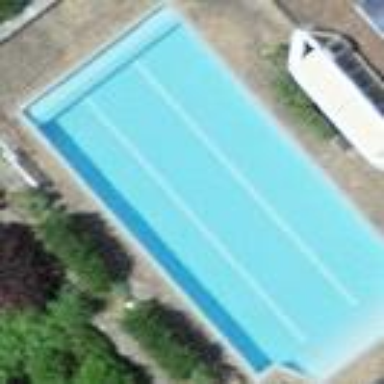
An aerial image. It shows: Swimming pool located in leisure land.